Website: macys
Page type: customer-info-address
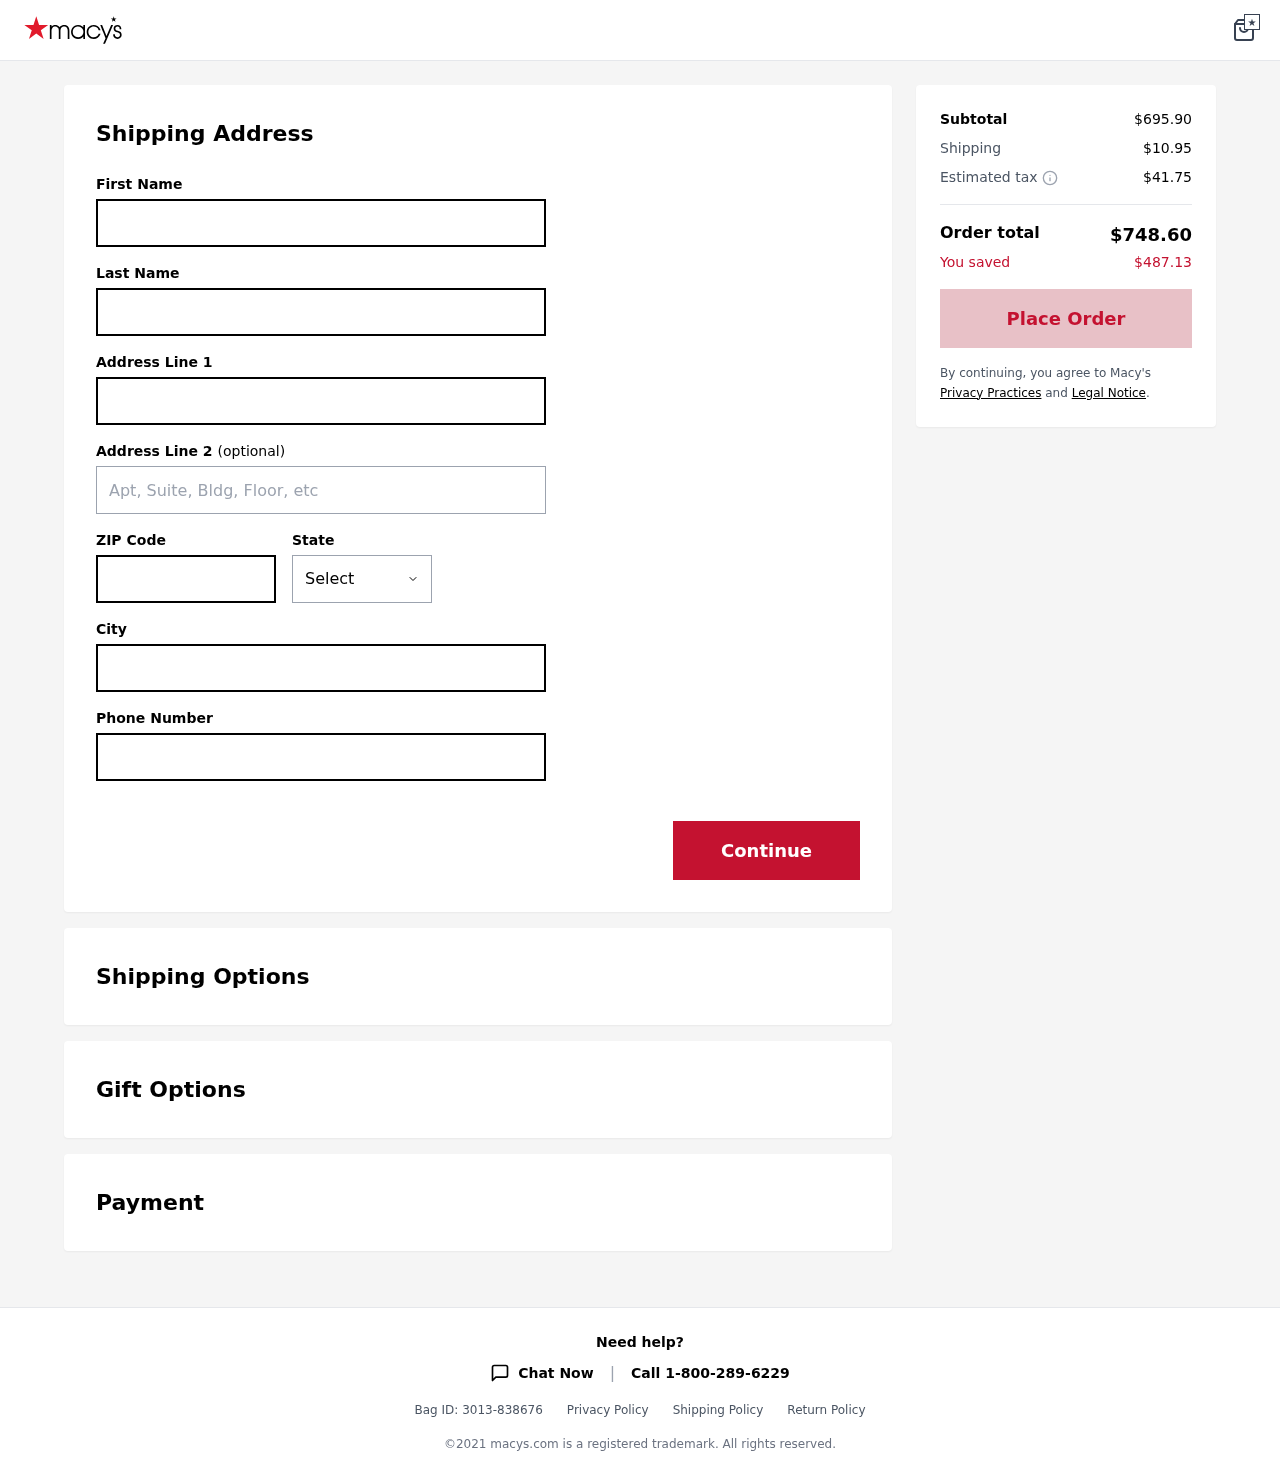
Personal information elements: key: PII_CITY
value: Nelsonburgh
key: PII_FIRSTNAME
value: James
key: PII_LASTNAME
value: Johnson
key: PII_PHONE
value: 5002689470
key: PII_POSTCODE
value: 70369
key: PII_STATE
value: Vermont
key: PII_STREET
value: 2026 Mayer Dam Suite 491
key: PII_STREET2
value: Apt. 155
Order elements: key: ORDER_SUBTOTAL
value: $695.90
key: ORDER_SHIPPING_COST
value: $10.95
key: ORDER_TAX
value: $41.75
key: ORDER_TOTAL
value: $748.60
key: ORDER_SAVINGS
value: $487.13